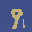
Label: 9